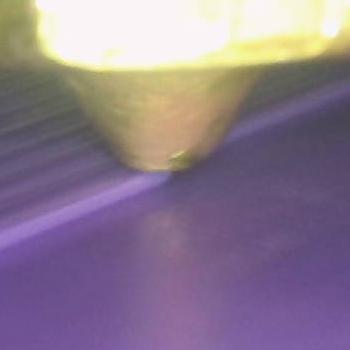
Flow rate: 88%